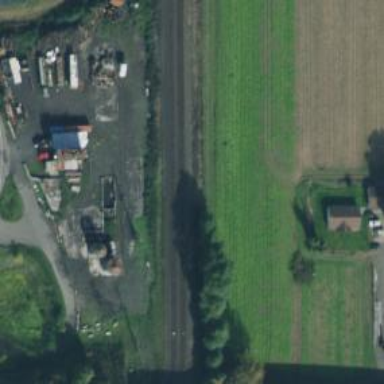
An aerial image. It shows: Railway spur service.